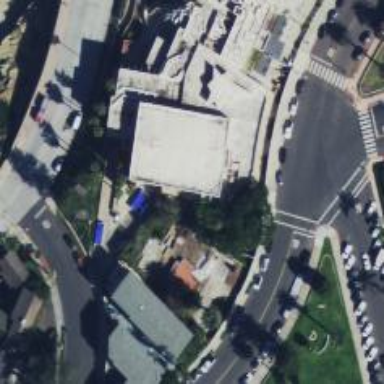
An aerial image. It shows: Concert hall.